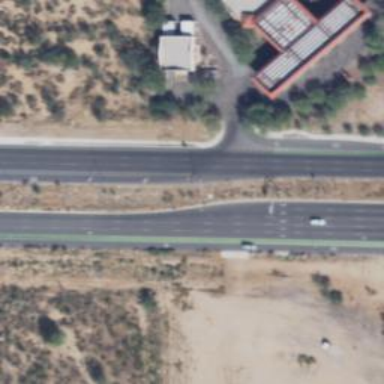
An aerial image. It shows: Primary highway.